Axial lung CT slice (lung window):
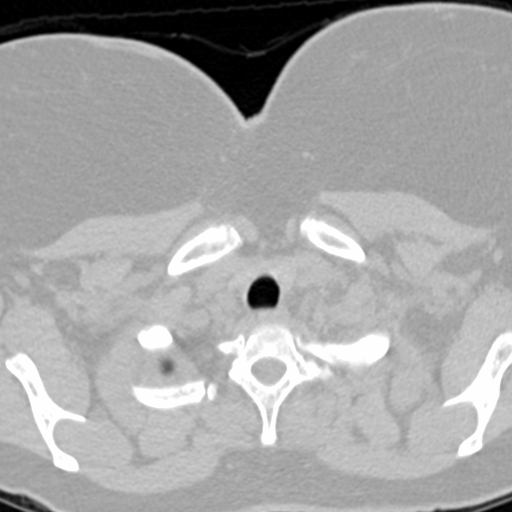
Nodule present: no